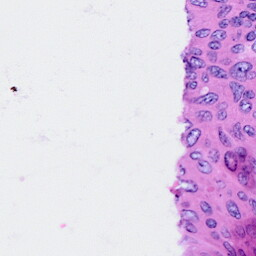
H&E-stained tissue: Cervix